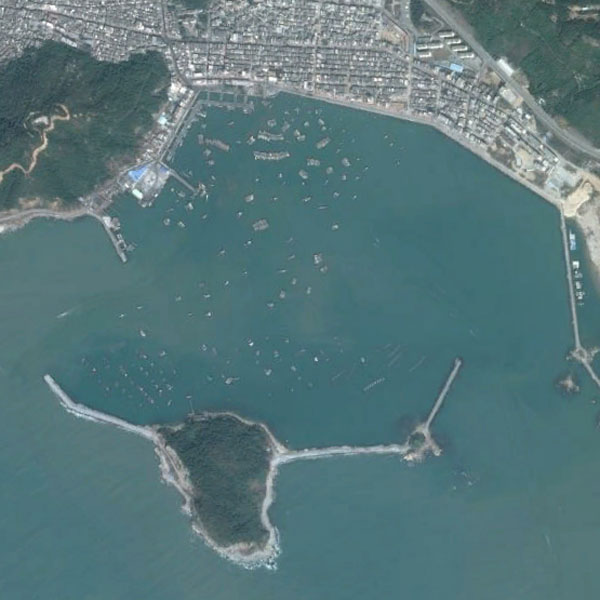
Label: Port